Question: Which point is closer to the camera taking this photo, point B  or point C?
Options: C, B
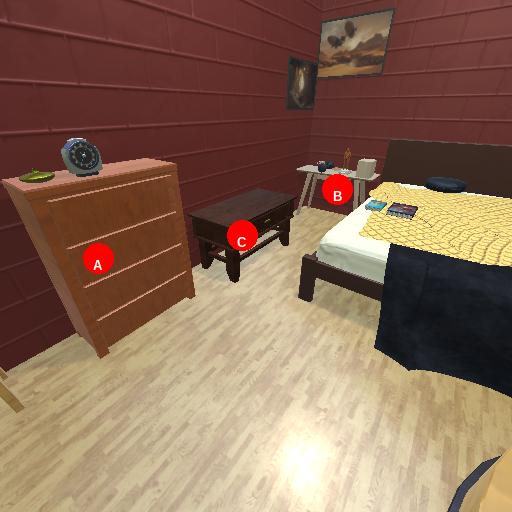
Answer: C